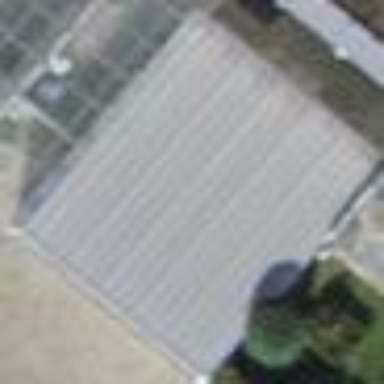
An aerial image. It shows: Garage building.